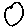
Label: circle